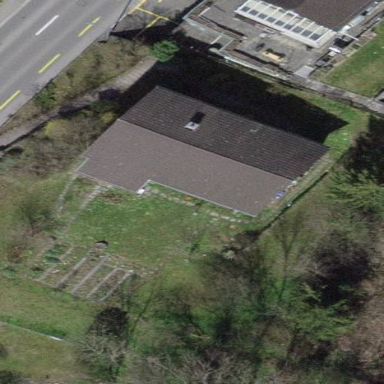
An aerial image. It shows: Detached building.